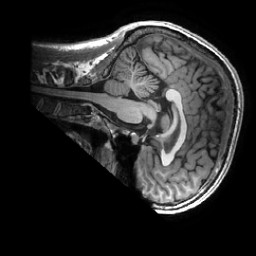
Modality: T1w
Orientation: sagittal
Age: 31
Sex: male
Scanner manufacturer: ge
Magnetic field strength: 3 T
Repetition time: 0.0073 s
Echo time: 0.003 s